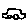
Label: car